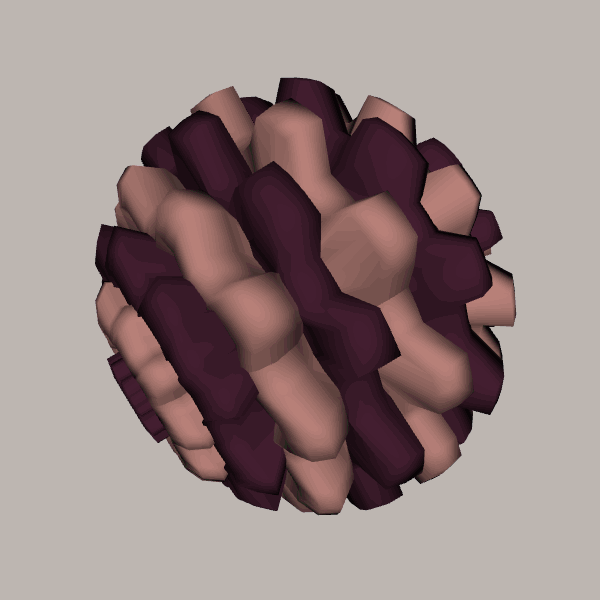
Background: light